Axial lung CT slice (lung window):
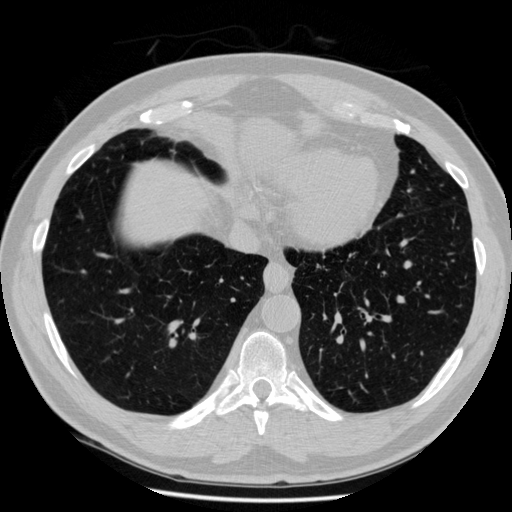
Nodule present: no